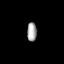
Tissue: prostate
Cell type: Fibroblasts
Senescence score: 0.691
Nuclear area (px): 179
Mean DAPI intensity: 165.408